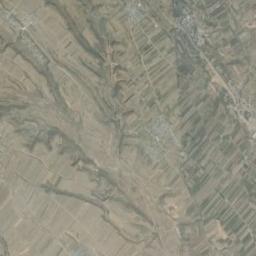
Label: mountain